Question: I am implementing the horizontal UITableView by rotating it by 90 degrees
'''
horizontalShopsTableViewController.view.transform = CGAffineTransformMakeRotation(-M_PI/2);
'''
and then rotating its cells back by 90 degrees:
'''
cell.contentView.transform = CGAffineTransformMakeRotation(M_PI/2);
'''
I want the table to have the flexible width. If I do not set it to be flexible, everything works fine after the orientation change. However if I do, the contents of the cells are misplaced and disappear. The flag "Autoresize Subviews" of the table view is false.

Any ideas what could be the causing problem or what alternatives could be used?
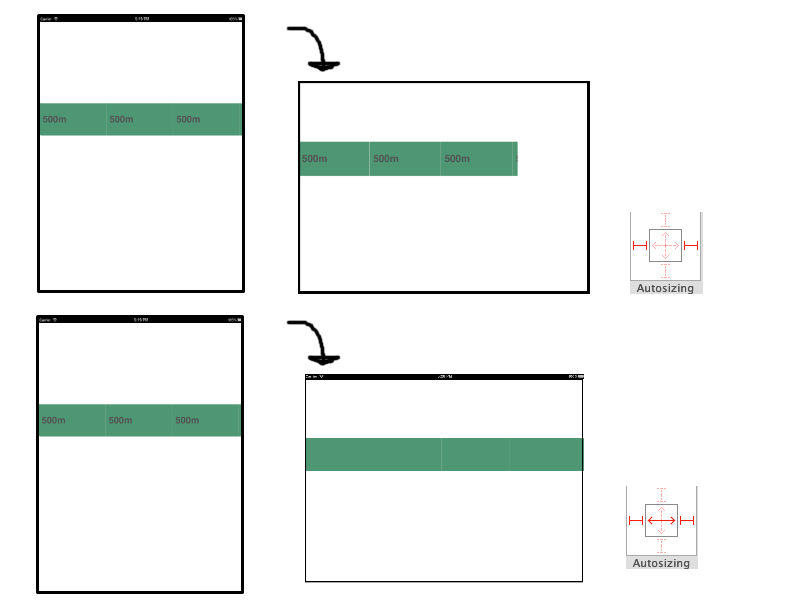
Answer: Ok, the problem was that since the width of the tableview was flexible, after the rotation the width of the cells (which is actual the height) were increased too. I overcame the problem by subclassing the UITableView and overriding the layoutSubviews method, so it looks like this now:
'''
- (void)layoutSubviews {
[super layoutSubviews];
for (UIView* child in [self subviews]) {
CGRect frame1 = child.frame;
if ([child isKindOfClass:[UITableViewCell class]]) {
frame1.size.width = 120;
child.frame = frame1;
}
}
}
'''
Anyway, I still don't understand why the uitableview was resizing its cells if I explicitly set the Autoresize Subviews to false.